Interaction volume radius: 5 \u00c5
Interaction volume height: 15 \u00c5
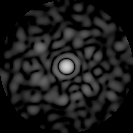
Disorder parameter: 0.7893